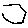
Label: hexagon